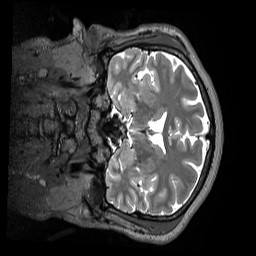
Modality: T2w
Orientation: coronal
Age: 30
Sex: female
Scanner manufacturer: siemens
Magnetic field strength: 3 T
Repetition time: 3.2 s
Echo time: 0.412 s